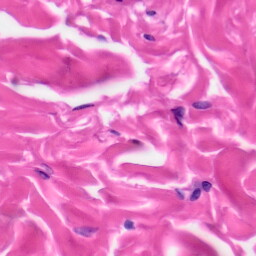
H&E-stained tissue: Skin